Interaction volume radius: 5 \u00c5
Interaction volume height: 15 \u00c5
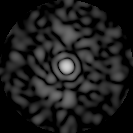
Disorder parameter: 0.7755